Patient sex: M
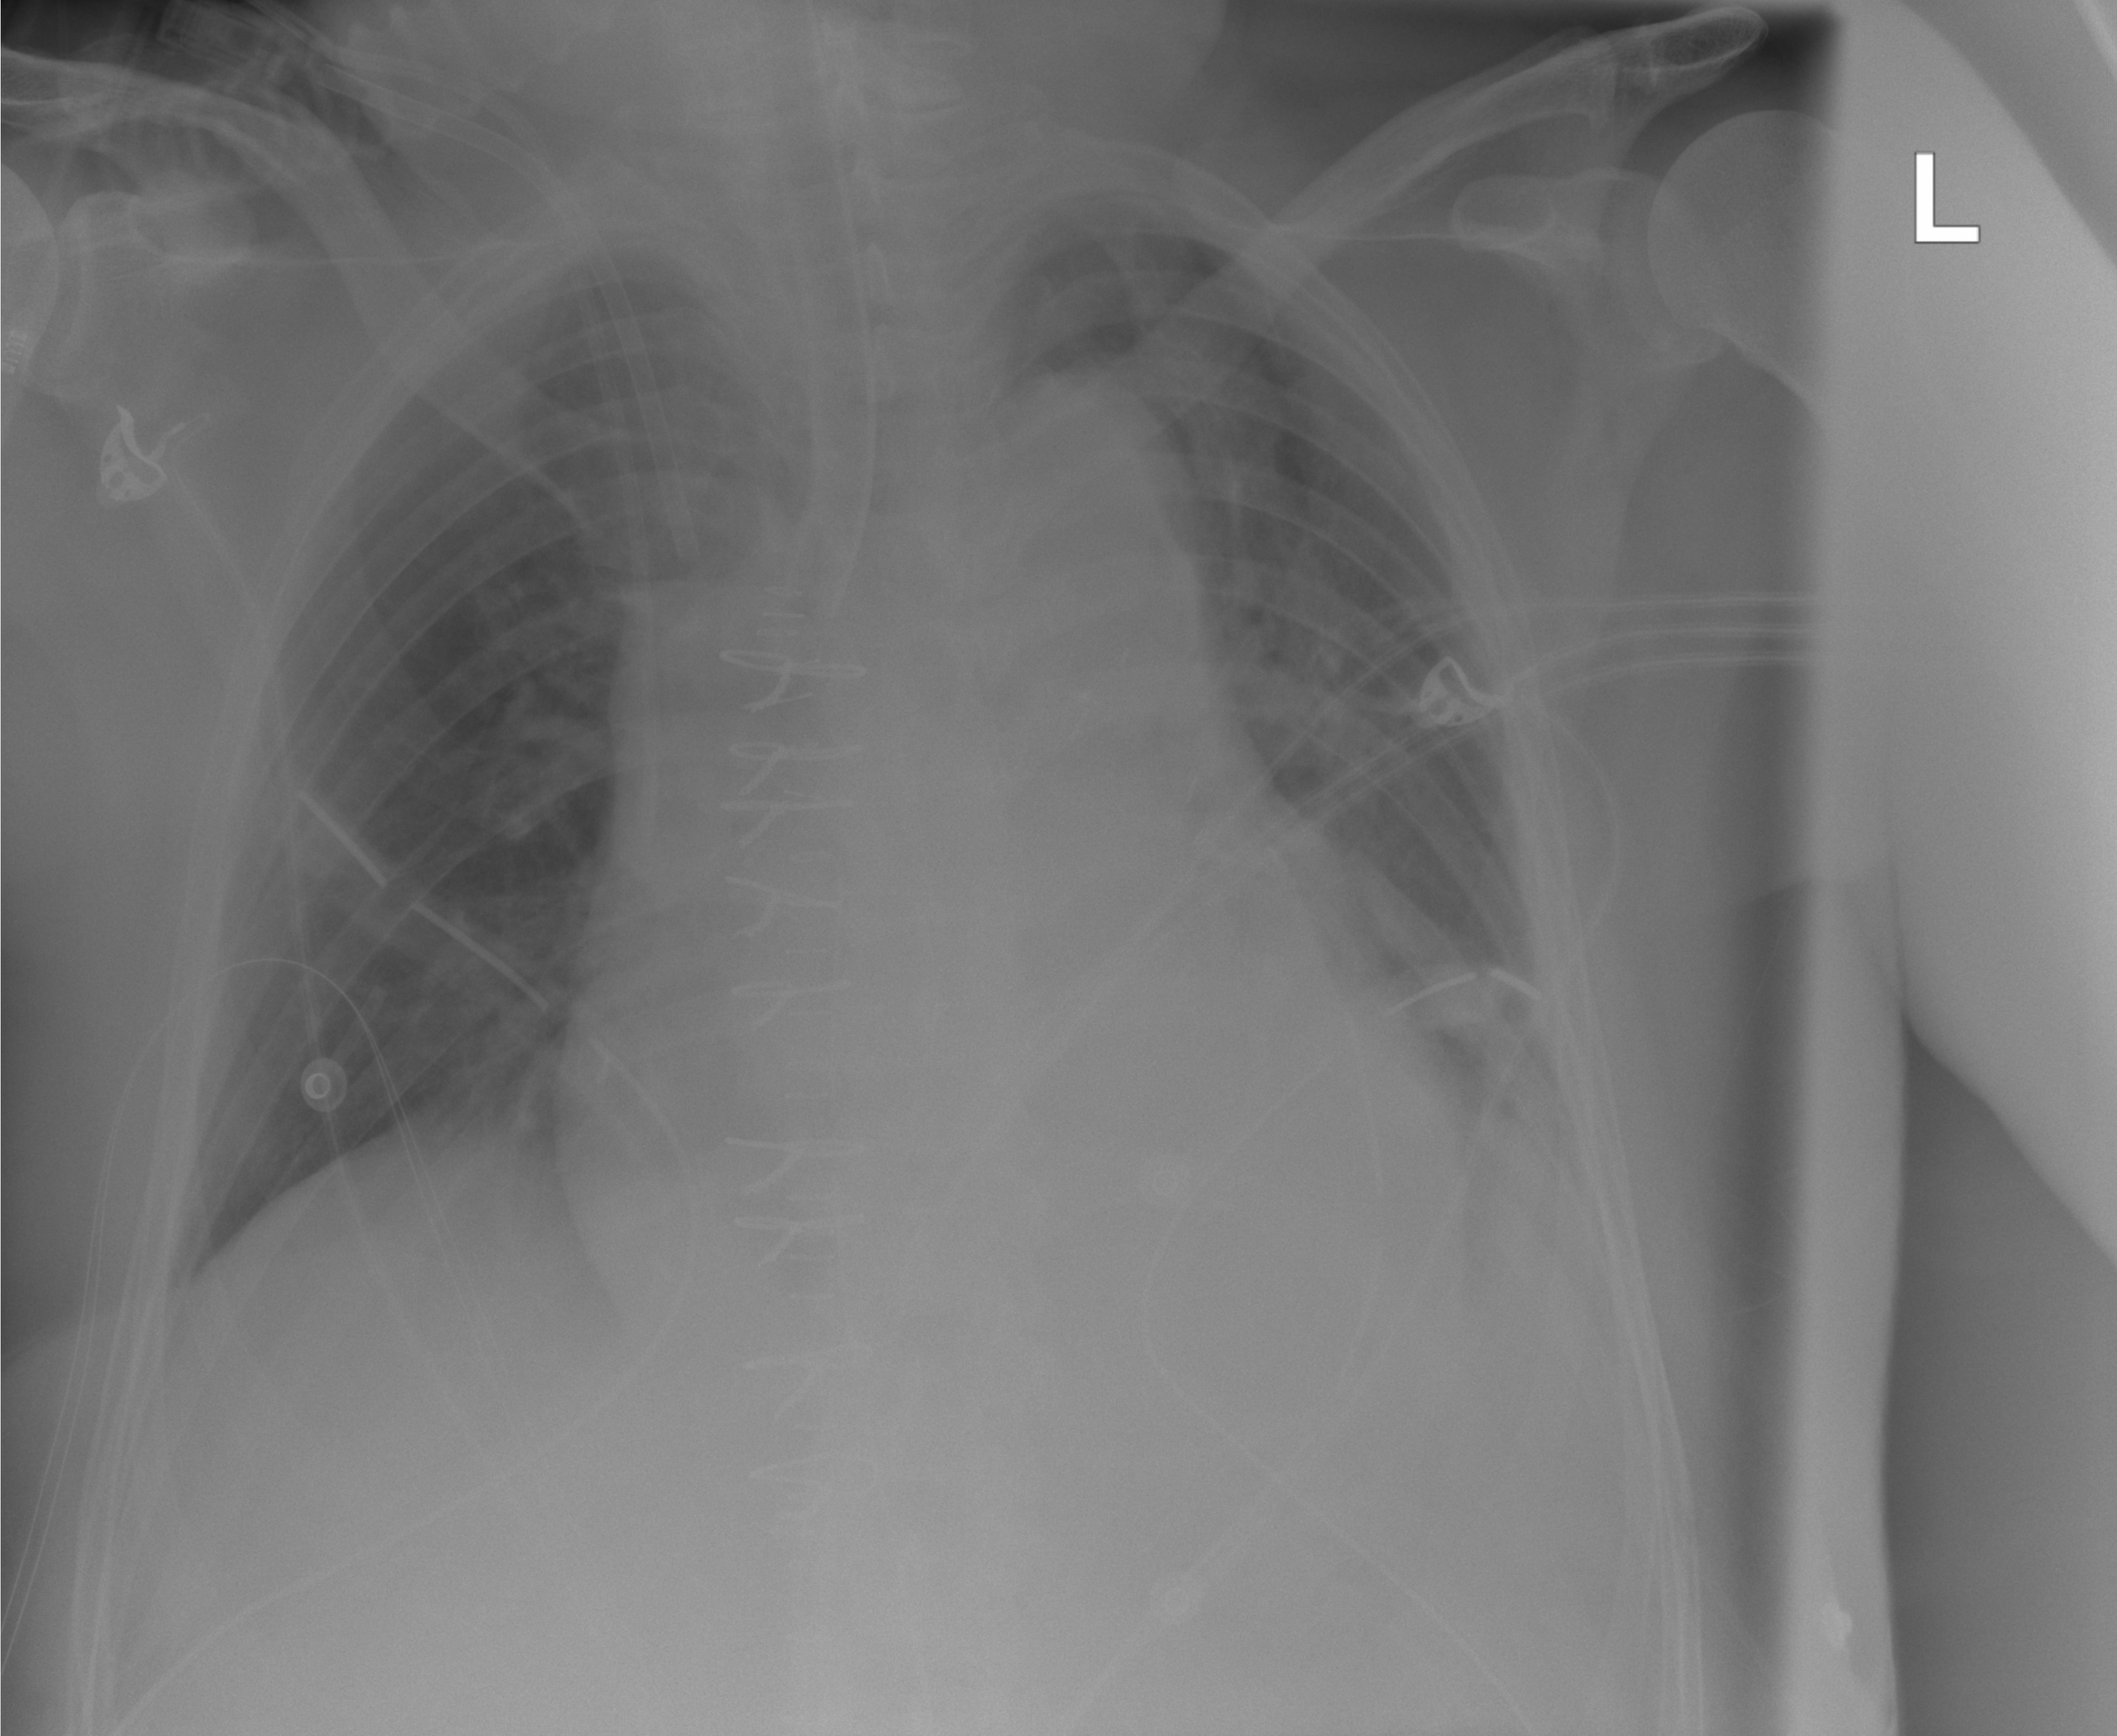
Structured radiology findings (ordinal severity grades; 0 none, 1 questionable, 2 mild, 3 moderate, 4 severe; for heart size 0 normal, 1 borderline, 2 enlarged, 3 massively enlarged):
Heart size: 2
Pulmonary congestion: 0
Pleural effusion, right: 0
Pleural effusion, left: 0
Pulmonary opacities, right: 0
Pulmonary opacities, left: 0
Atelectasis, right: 2
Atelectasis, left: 2